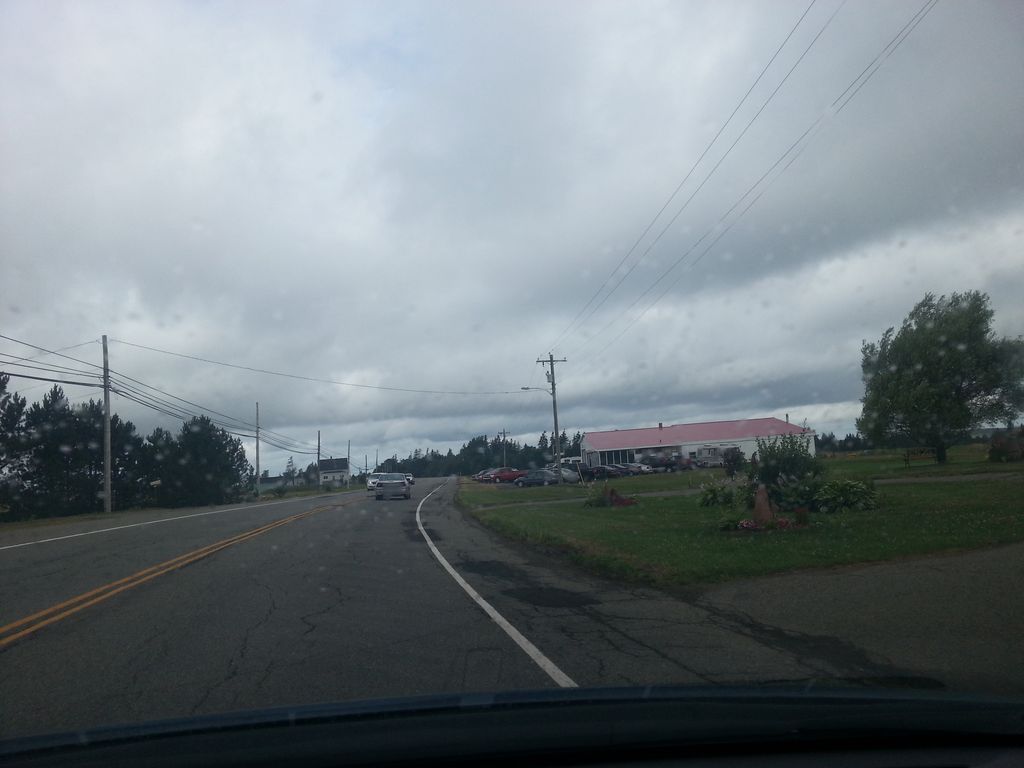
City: charlottetown